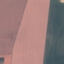
Land use / land cover class: AnnualCrop